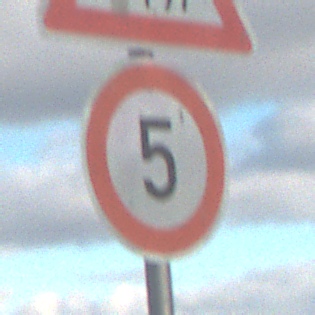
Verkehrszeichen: Geschwindigkeit5
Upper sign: ReiterRechts
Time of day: SunriseSunset
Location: Outdoor (RoadRail)
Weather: PartlyCloudy
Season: NotSpecified
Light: Natural